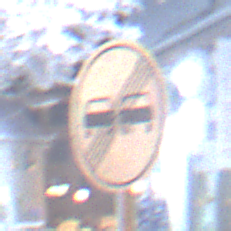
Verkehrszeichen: EndeUeberholverbot
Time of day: Night
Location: Outdoor (Urban)
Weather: Overcast
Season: Winter
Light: Artificial